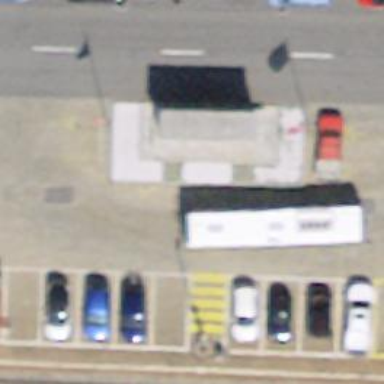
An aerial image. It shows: Historic memorial.